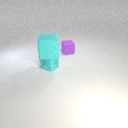
small cyan rubber cube to the left of small purple rubber cube